Question: In this <URL>:

they mention that real programmers use 'cat'. Well, I was asking myself: how could you program using the 'cat' command?
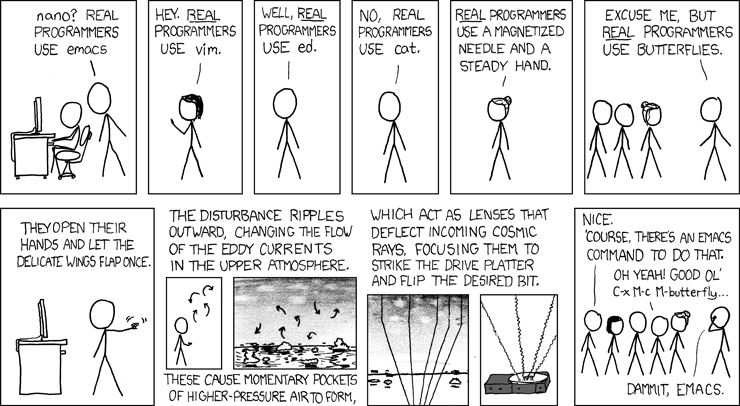
Answer: '''
$ cat > hello.c
#include <stdio.h>
main(void) {
printf("Hello, world.
");
}
^D
$ gcc hello.c
$ ./a.out
Hello, world.
'''